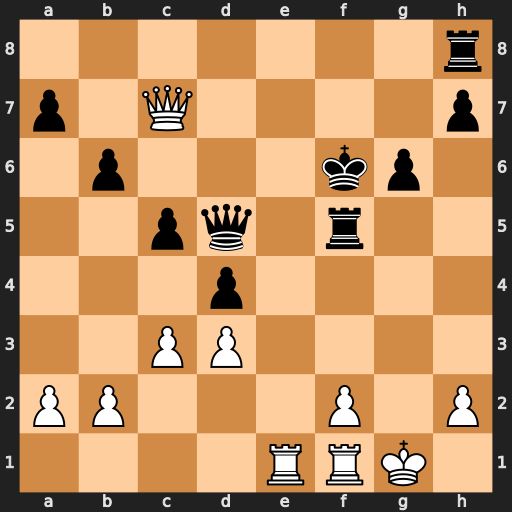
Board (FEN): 7r/p1Q4p/1p3kp1/2pq1r2/3p4/2PP4/PP3P1P/4RRK1
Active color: w
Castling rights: -
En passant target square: -
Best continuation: Qe7#